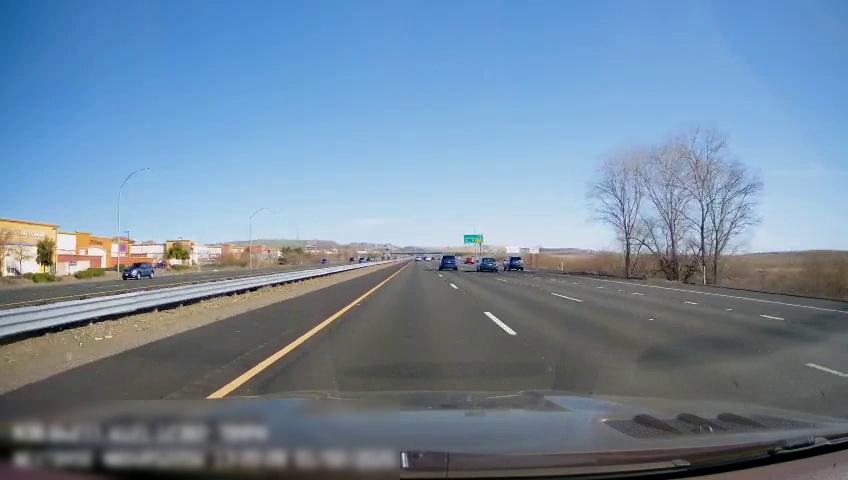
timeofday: Day
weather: Sunny
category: Drivable Space
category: Drivable Space
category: Vehicles | SUV
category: Vehicles | Car
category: Vehicles | Car
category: Vehicles | SUV
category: Vehicles | SUV
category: Lanes | Opposite Lane
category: Lanes | Opposite Lane
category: Lanes | Current Lane
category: Lanes | Current Lane
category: Lanes | Alternate Lane
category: Lanes | Alternate Lane
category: Lanes | Alternate Lane
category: Traffic | Signs